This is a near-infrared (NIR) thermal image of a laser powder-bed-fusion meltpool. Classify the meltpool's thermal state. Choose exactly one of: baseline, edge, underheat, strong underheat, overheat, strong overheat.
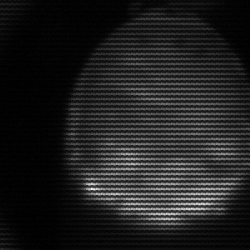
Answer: edge